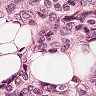
Metastatic tissue present: yes